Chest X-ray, AP view. Patient: 41 years old, sex M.
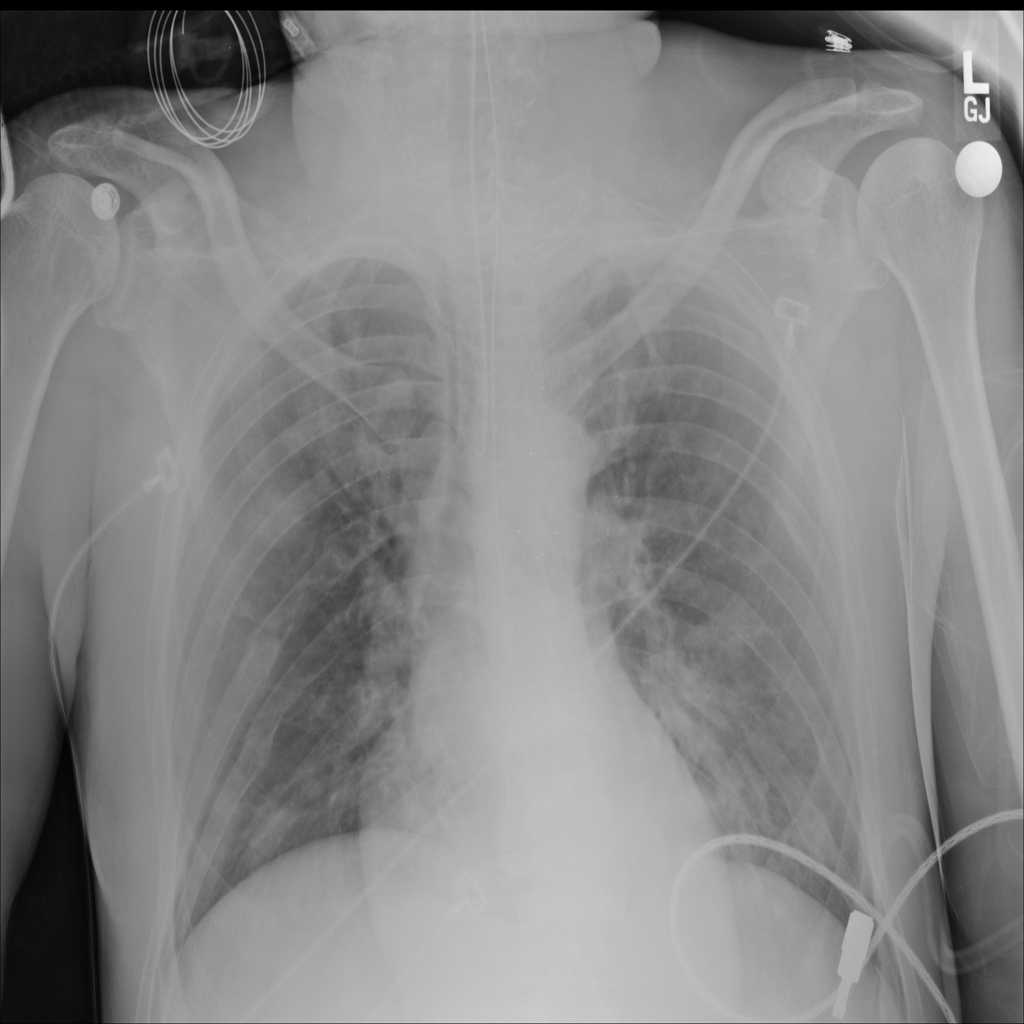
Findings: No Finding